Question: I modified my files and I used 'git add .' to add them to staging area.
When I do 'git commit -m "message"' it says that your branch is up-to-date and there are changes not staged to commit and can't commit and I did 'git commit-a' too but didn't fix it.

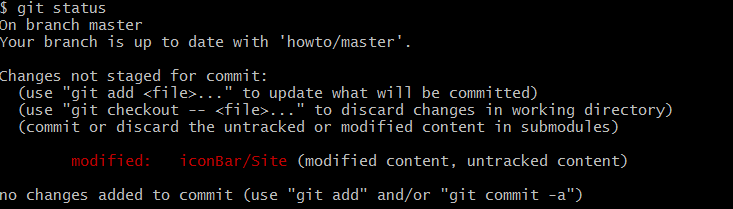
Answer: i had the same issue. the problem is with the git index if i remember right.
close all git service or program relate and delete the .git folder from the repository. and add the origin again to the folder. it should show you the file that need to be stage. if it didnt help you try go to the origin repo and create this file and delete it.
i hope it help.